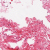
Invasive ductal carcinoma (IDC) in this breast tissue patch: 0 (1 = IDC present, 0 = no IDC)